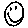
Label: smiley face